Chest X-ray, AP view. Patient: 61 years old, sex M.
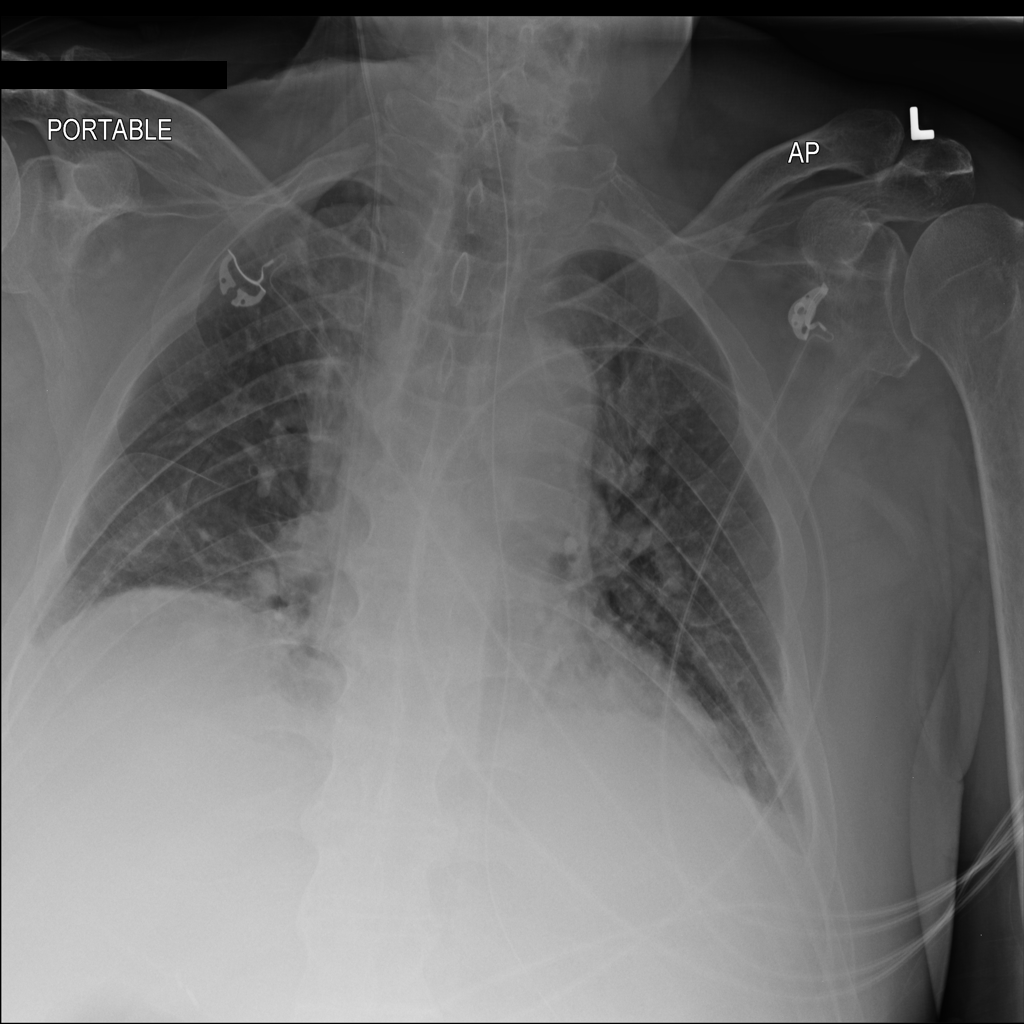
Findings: No Finding